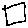
Label: square